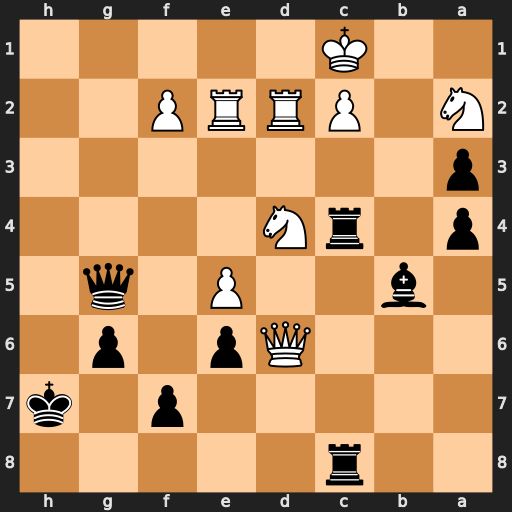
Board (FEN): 2r5/5p1k/3Qp1p1/1b2P1q1/p1rN4/p7/N1PRRP2/2K5
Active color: b
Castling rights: -
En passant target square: -
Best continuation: Rxd4 Qxd4 Bxe2